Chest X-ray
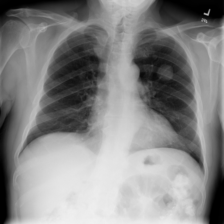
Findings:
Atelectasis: negative
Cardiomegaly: negative
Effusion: negative
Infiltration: negative
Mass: negative
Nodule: positive
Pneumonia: negative
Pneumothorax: negative
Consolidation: negative
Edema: negative
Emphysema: negative
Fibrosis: negative
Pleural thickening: negative
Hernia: negative